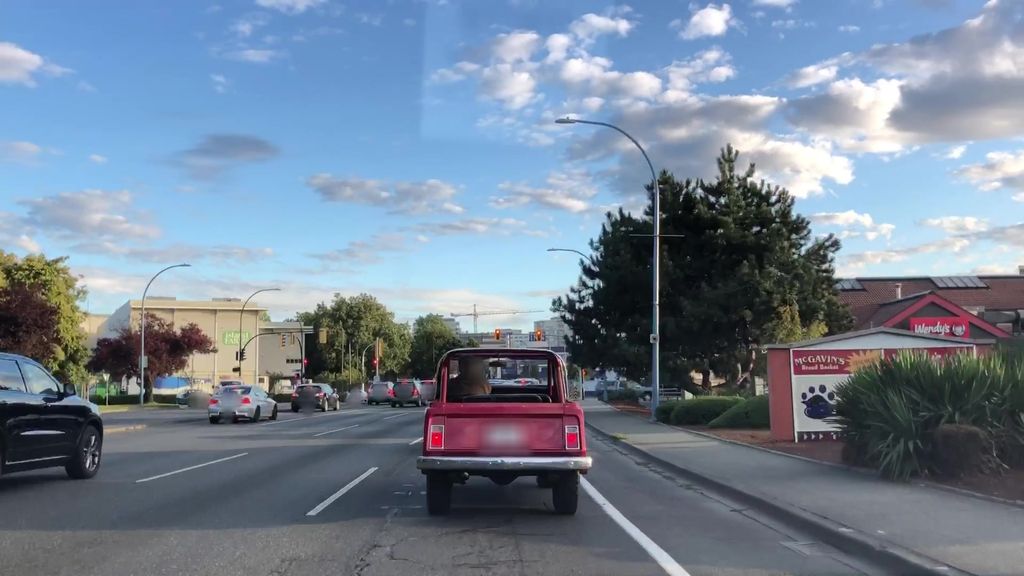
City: victoria